Interaction volume radius: 5 \u00c5
Interaction volume height: 20 \u00c5
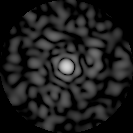
Disorder parameter: 0.8318